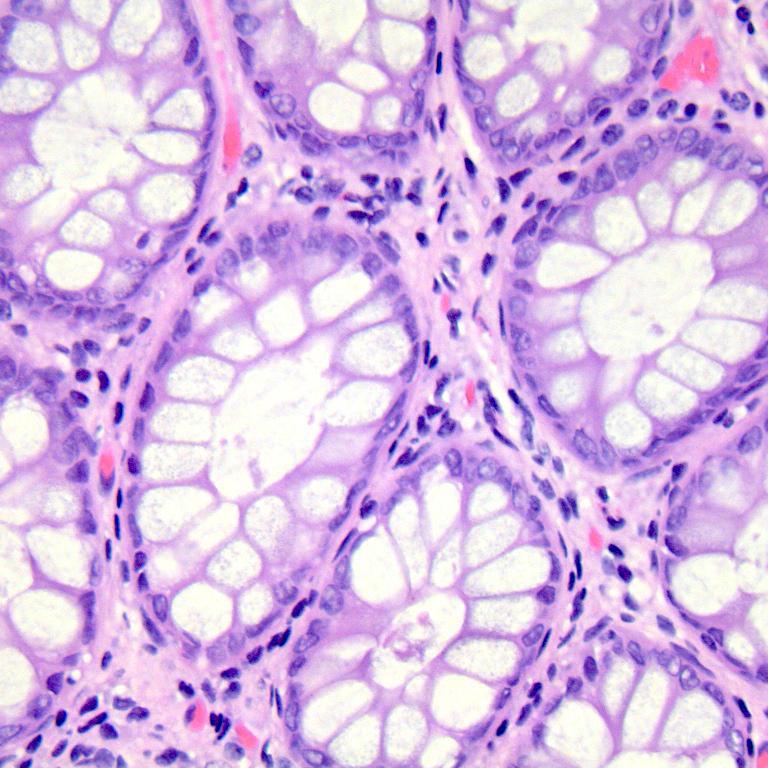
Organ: colon
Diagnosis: benign